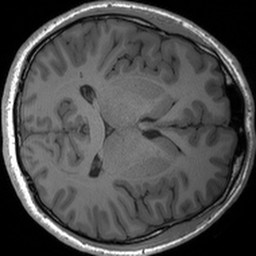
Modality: T1w
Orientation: axial
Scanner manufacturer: siemens
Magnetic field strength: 3 T
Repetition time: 1.54 s
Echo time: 0.00234 s